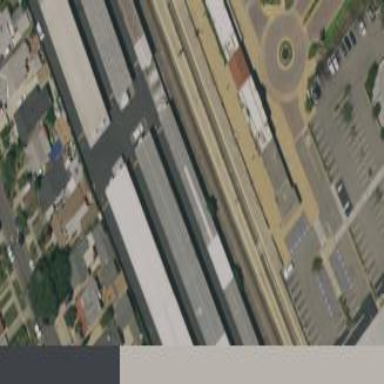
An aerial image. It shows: Warehouse building.